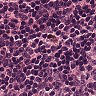
Metastatic tissue present: no